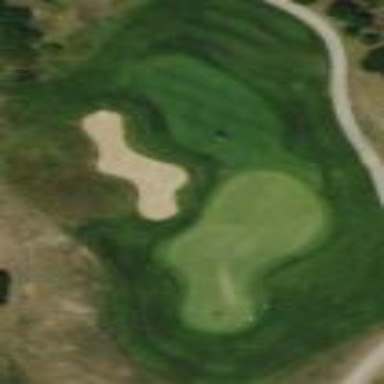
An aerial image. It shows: Rough area in golf course.